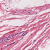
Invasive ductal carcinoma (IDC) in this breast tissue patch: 0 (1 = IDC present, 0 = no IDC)